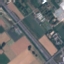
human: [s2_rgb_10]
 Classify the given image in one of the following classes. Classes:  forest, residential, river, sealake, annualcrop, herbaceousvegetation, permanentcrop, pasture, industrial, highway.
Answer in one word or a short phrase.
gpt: Highway